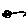
Label: cat